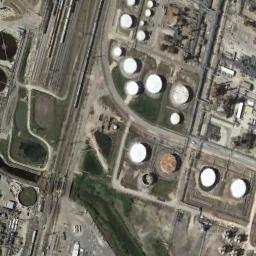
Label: storage_tank